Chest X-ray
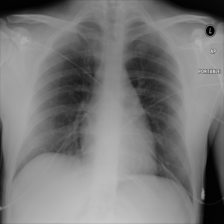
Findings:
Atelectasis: negative
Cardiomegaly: negative
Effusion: negative
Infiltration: negative
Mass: negative
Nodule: negative
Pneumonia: negative
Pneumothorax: negative
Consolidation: negative
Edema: negative
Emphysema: negative
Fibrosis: negative
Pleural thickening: negative
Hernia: negative